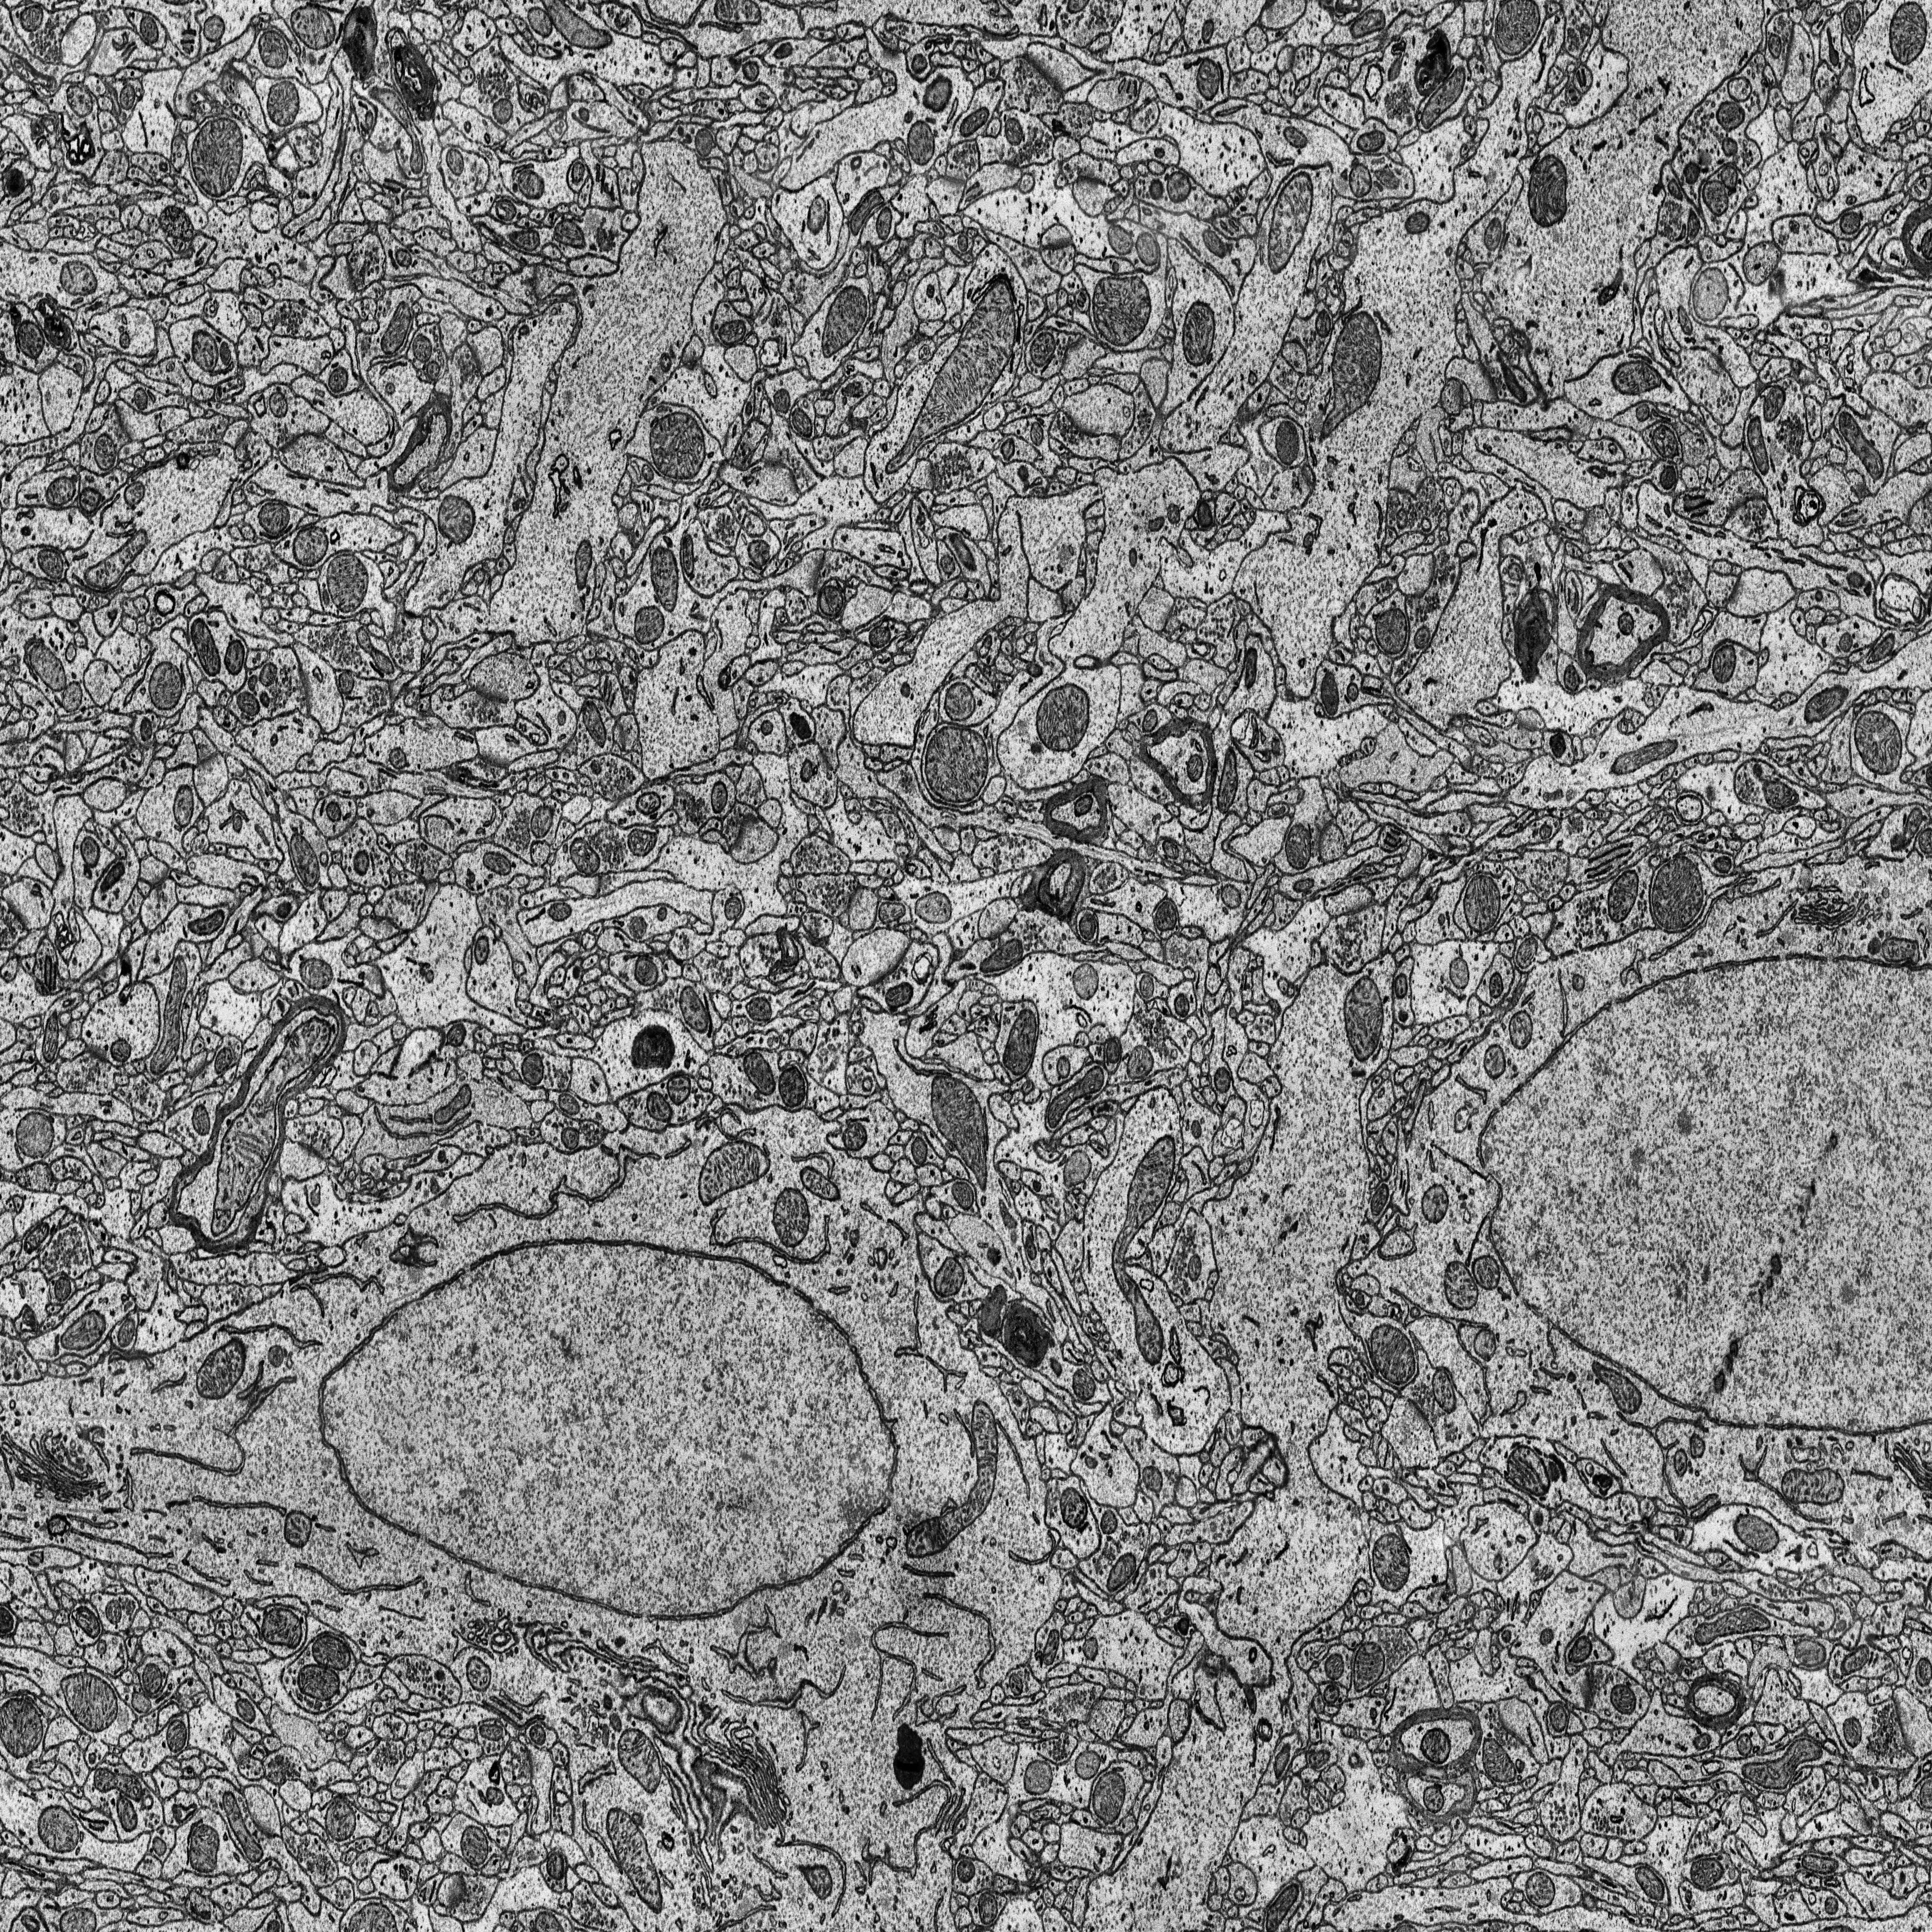
Electron microscopy slice of rat cortex tissue
Slice depth (z): 225
Mitochondria instances in slice: 384